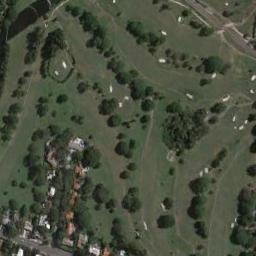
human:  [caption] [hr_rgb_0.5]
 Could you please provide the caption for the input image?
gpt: Two similar-sized bunkers next to each other .

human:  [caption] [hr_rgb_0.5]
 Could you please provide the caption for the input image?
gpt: There are many bunkers and paths and lakes on the large green lawn in the golf course with many linear trees and buildings .

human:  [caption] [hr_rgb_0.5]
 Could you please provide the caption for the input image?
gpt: Lots of buildings are beside the golf course .

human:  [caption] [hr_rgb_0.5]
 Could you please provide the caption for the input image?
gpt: The golf course has some fairways, Roads, Barrier trees and sandpits and lots of houses arranged neatly are next to the golf course .

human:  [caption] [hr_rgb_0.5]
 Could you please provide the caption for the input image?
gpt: There are some brown buildings beside the golf course .